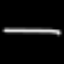
Label: line